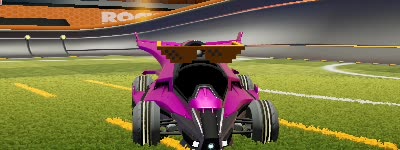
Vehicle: aftershock